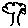
Label: tree